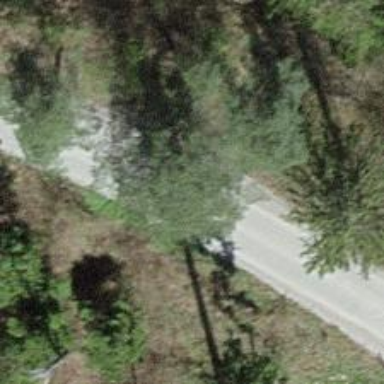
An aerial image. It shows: Unclassified road with asphalt surface.